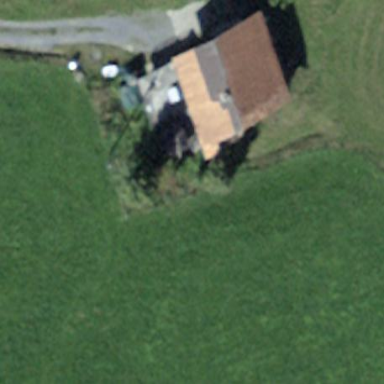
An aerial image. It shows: Farm building.